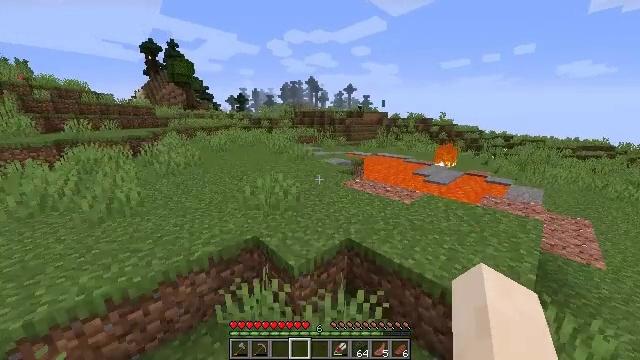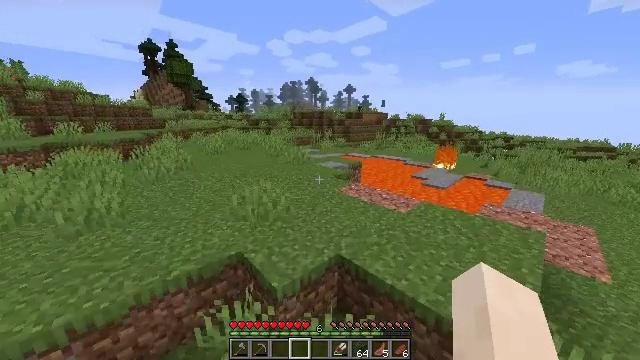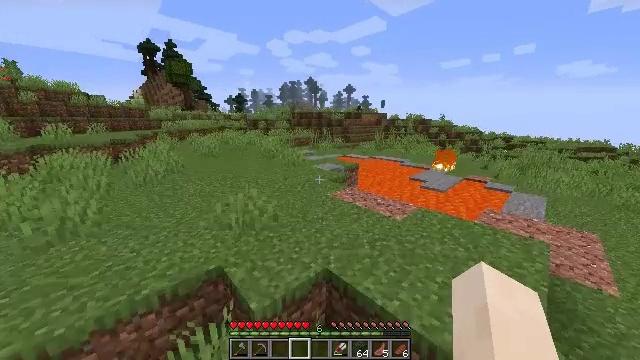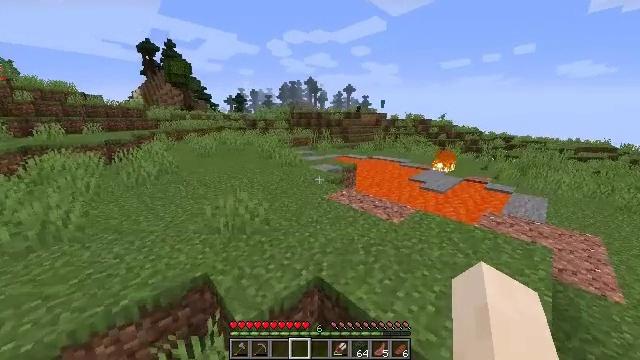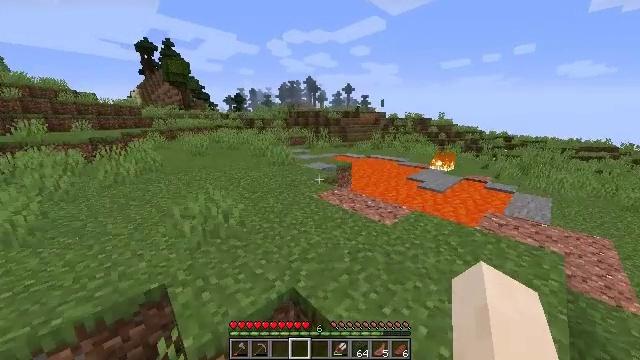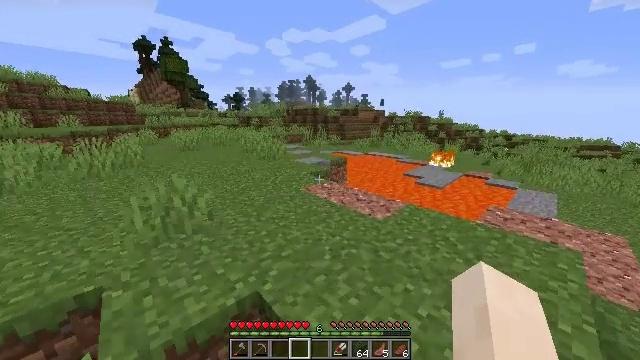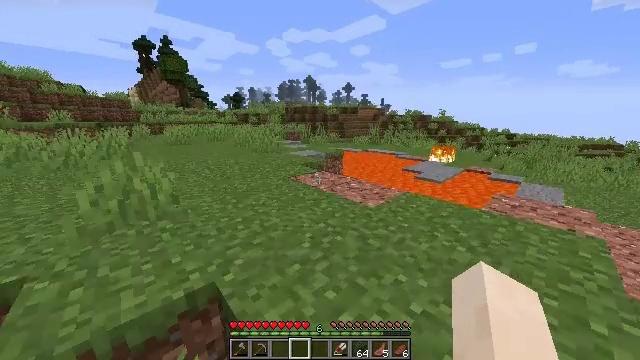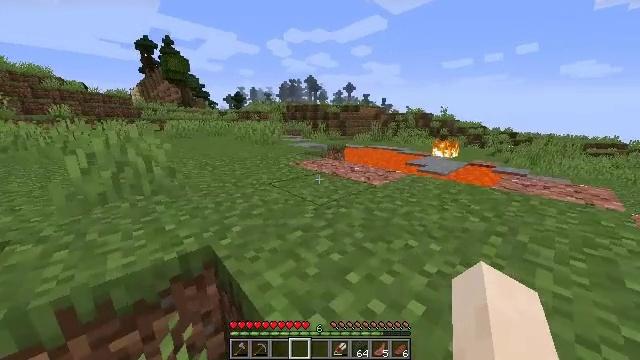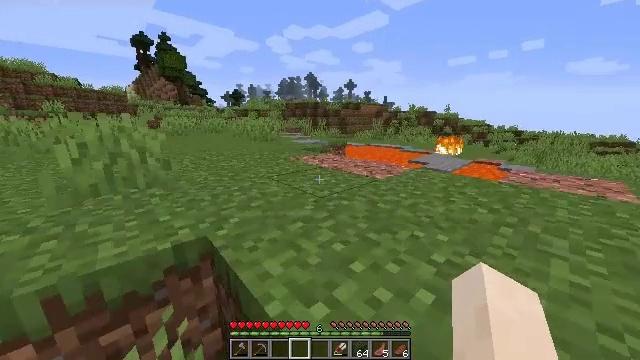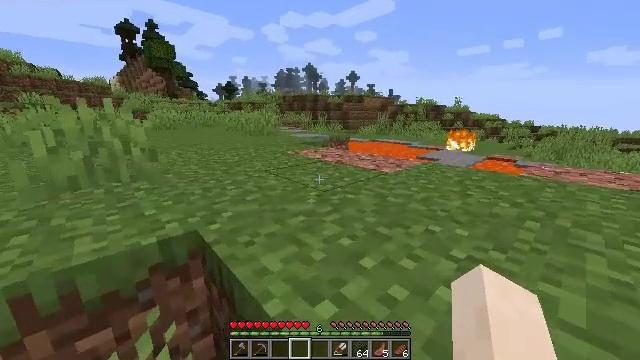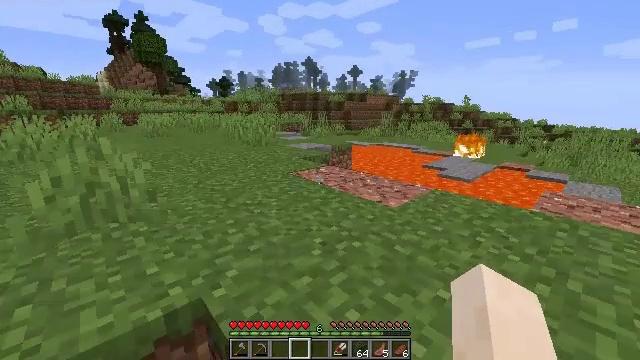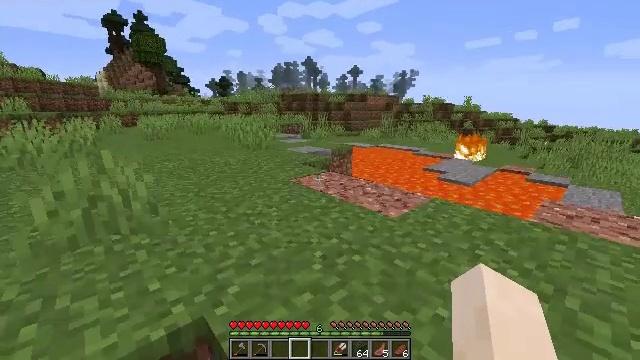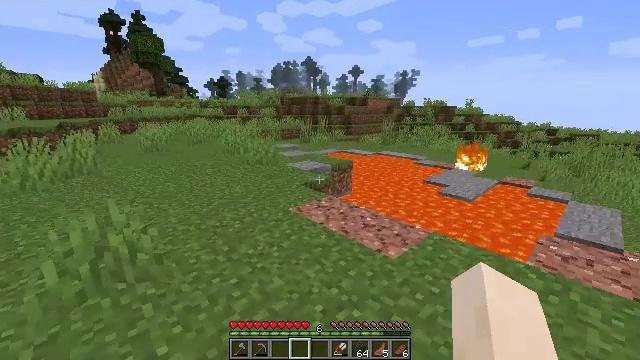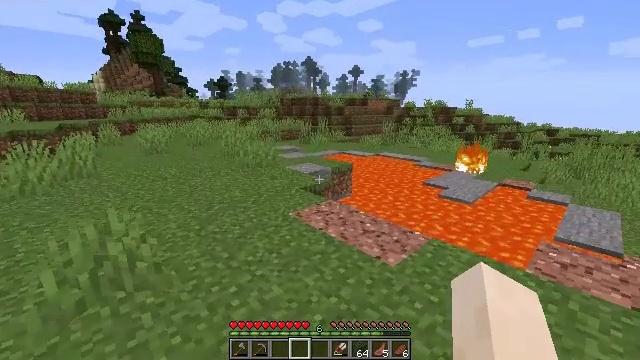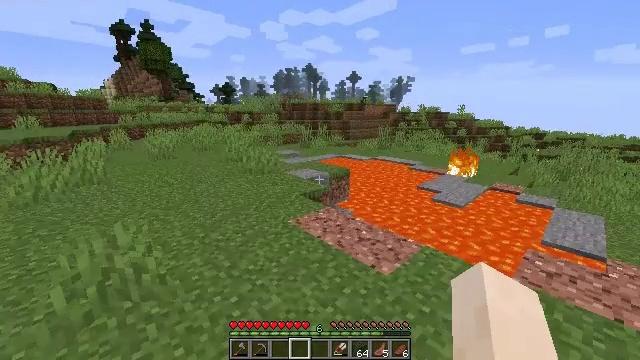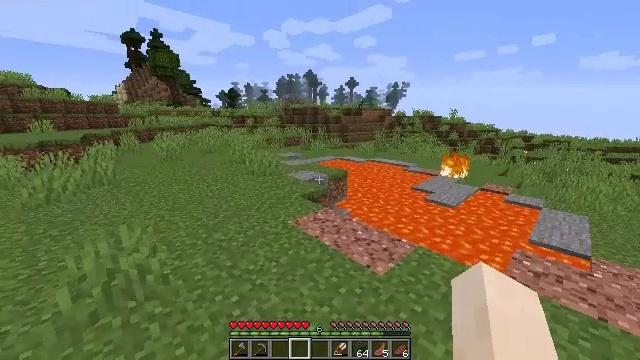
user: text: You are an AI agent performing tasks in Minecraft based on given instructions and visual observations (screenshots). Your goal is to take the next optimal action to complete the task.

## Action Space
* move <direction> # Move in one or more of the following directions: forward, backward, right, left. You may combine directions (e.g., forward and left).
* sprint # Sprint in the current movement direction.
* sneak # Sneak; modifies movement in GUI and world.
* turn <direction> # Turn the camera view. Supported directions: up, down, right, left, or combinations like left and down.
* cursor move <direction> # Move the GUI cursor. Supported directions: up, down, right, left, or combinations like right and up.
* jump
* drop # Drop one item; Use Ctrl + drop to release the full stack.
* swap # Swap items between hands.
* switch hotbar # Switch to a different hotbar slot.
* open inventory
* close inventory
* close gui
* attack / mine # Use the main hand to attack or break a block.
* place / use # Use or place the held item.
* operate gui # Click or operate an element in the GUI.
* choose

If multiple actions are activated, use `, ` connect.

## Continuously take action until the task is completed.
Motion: motion action
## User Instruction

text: Use the crafting table to craft a white carpet.
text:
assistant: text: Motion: move forward and move right, sprint
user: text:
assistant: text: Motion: move forward and move right, sprint
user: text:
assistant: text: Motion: move forward and move right, sprint
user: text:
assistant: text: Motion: move forward and move right, sprint
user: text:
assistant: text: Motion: move forward and move right, sprint
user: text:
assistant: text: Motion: move forward and move right, sprint
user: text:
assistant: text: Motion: move forward and move right, sprint
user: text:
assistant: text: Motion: move forward and move right, sprint
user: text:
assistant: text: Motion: move forward and move right, sprint
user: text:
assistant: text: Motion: move forward and move right, sprint, jump
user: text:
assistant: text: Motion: move forward and move right, sprint, jump
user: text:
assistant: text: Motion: move forward and move right, sprint, jump
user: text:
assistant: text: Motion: move forward and move right, sprint, jump
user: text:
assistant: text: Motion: move forward and move right, sprint, jump
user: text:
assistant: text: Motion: move forward and move right, sprint
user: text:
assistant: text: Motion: move forward and move right, sprint
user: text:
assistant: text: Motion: move forward and move right, sprint
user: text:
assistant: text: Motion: move forward and move right, sprint
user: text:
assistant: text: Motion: move forward and move right, sprint
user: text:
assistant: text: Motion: move forward and move right, sprint
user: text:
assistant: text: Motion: move forward and move right, sprint
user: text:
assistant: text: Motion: move forward and move right
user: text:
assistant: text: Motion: move forward and move right
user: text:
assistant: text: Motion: move forward
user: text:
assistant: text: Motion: no_op
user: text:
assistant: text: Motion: no_op
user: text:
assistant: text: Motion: no_op
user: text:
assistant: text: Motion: no_op
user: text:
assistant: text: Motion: move left
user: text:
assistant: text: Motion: move left, turn left and down